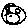
Label: moon